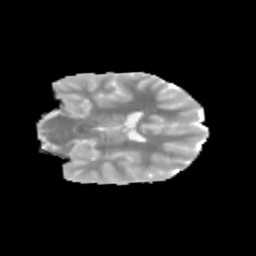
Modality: MD
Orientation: coronal
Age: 11
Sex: female
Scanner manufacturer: siemens
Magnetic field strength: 3 T
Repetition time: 3.8 s
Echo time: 0.07 s